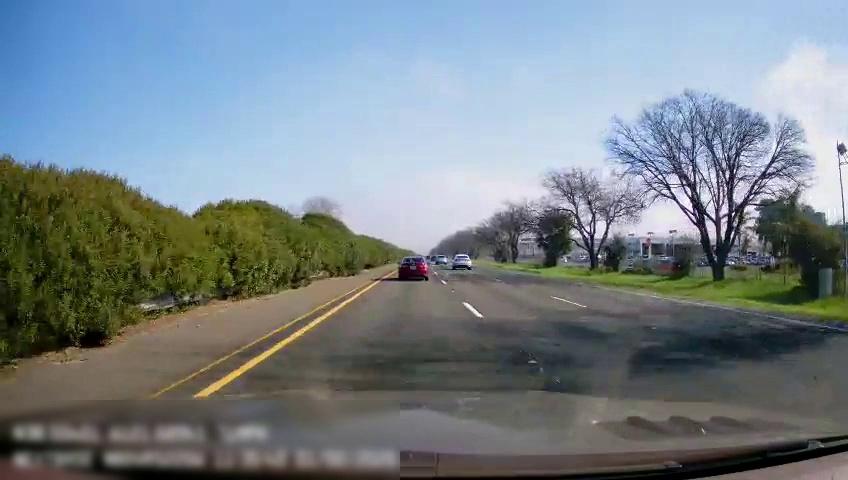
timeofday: Day
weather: Sunny
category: Drivable Space
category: Vehicles | Car
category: Vehicles | SUV
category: Vehicles | SUV
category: Lanes | Current Lane
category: Lanes | Current Lane
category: Lanes | Alternate Lane
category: Lanes | Alternate Lane